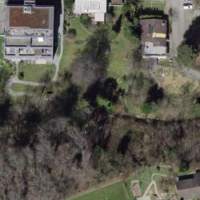
EUNIS habitat code: 55
Species observed at this site:
Symphoricarpos albus